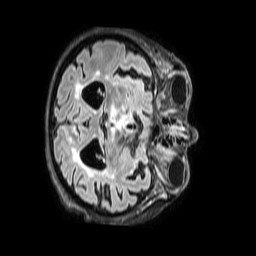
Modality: FLAIR
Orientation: axial
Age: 73
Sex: female
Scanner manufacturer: philips
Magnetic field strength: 3 T
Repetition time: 4.8 s
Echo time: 0.2867 s